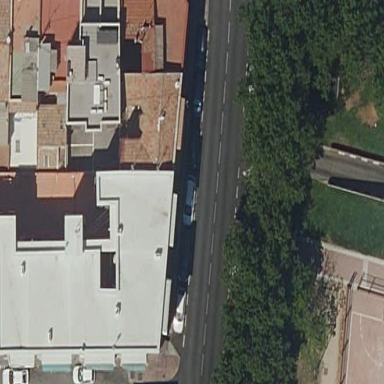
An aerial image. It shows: View of apartment building.